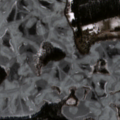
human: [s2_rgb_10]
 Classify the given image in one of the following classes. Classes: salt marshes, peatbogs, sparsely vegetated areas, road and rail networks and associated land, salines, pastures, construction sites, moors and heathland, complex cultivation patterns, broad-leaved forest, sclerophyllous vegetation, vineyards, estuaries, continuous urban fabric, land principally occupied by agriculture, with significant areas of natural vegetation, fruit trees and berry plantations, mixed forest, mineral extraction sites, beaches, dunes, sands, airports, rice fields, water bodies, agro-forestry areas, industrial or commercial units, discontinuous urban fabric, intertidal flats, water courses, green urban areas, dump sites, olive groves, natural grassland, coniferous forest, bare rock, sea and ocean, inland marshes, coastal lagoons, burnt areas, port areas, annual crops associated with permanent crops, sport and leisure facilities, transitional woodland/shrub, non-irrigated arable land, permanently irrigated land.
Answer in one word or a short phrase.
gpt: land principally occupied by agriculture, with significant areas of natural vegetation, coniferous forest, water bodies